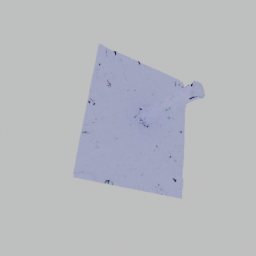
Label: nature